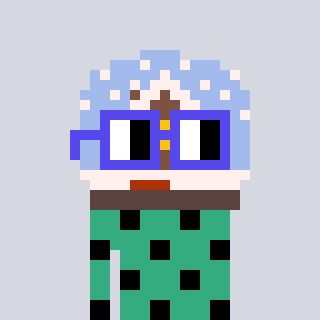
a pixel art character with square blue glasses, a snow globe-shaped head and a teal-colored body on a cool background